Interaction volume radius: 5 \u00c5
Interaction volume height: 20 \u00c5
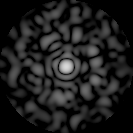
Disorder parameter: 0.8205